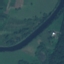
Land use / land cover class: River